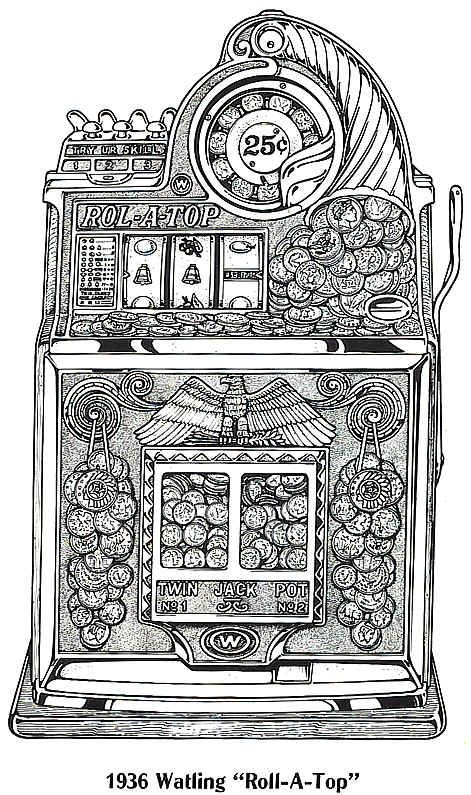
Label: slot, one-armed bandit